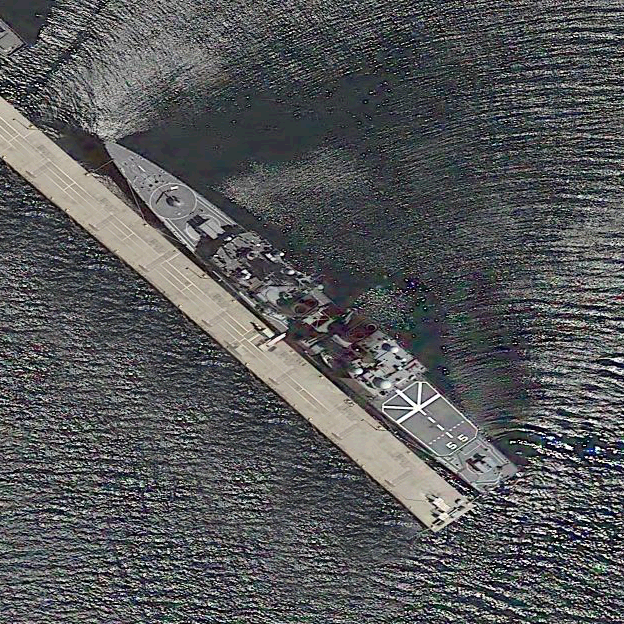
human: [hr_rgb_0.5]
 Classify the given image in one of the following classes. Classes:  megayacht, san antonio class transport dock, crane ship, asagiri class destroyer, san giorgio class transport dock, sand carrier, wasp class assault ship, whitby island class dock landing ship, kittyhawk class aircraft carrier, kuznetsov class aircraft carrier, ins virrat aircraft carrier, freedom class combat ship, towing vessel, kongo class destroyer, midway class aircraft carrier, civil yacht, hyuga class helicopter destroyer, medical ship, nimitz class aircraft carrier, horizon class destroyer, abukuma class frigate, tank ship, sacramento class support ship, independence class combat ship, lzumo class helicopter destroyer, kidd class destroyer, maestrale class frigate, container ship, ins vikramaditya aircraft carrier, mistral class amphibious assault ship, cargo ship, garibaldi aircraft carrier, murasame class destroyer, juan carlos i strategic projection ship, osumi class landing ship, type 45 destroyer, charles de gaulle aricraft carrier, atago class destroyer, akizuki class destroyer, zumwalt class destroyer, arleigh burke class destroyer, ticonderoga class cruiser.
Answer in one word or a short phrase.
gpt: Asagiri class destroyer